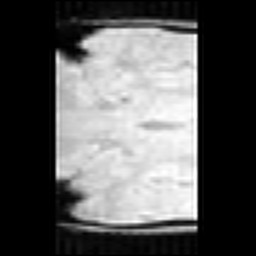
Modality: inplaneT1
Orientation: coronal
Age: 24
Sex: female